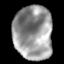
Tissue: lung
Cell type: Epithelial cells
Senescence score: 0.208
Nuclear area (px): 2054
Mean DAPI intensity: 151.915